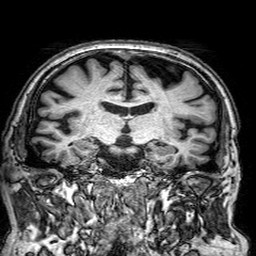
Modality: T1w
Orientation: sagittal
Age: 79
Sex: male
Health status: healthy
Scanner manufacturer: philips
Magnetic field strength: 3 T